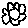
Label: flower